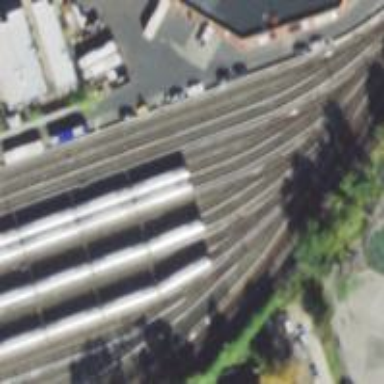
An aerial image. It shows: Yard serving electrified rail tracks with overhead electrification.